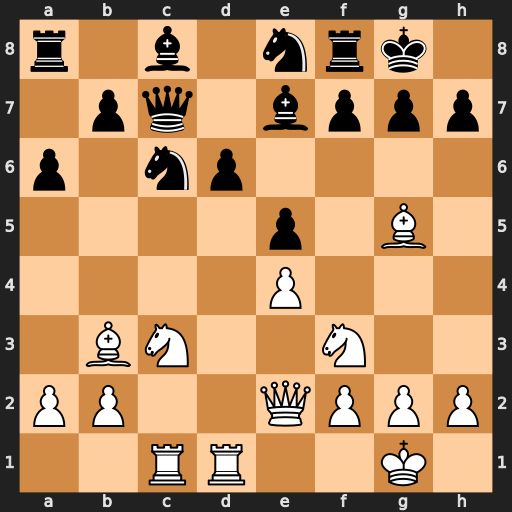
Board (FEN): r1b1nrk1/1pq1bppp/p1np4/4p1B1/4P3/1BN2N2/PP2QPPP/2RR2K1
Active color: w
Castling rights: -
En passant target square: -
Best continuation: Nd5 Qd8 Nxe7+